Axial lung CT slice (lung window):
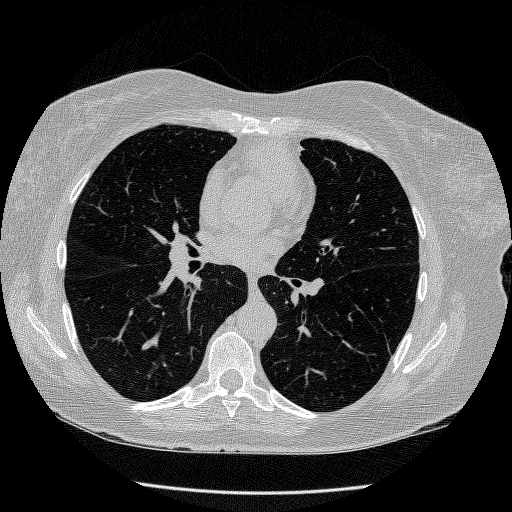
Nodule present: no